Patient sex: F
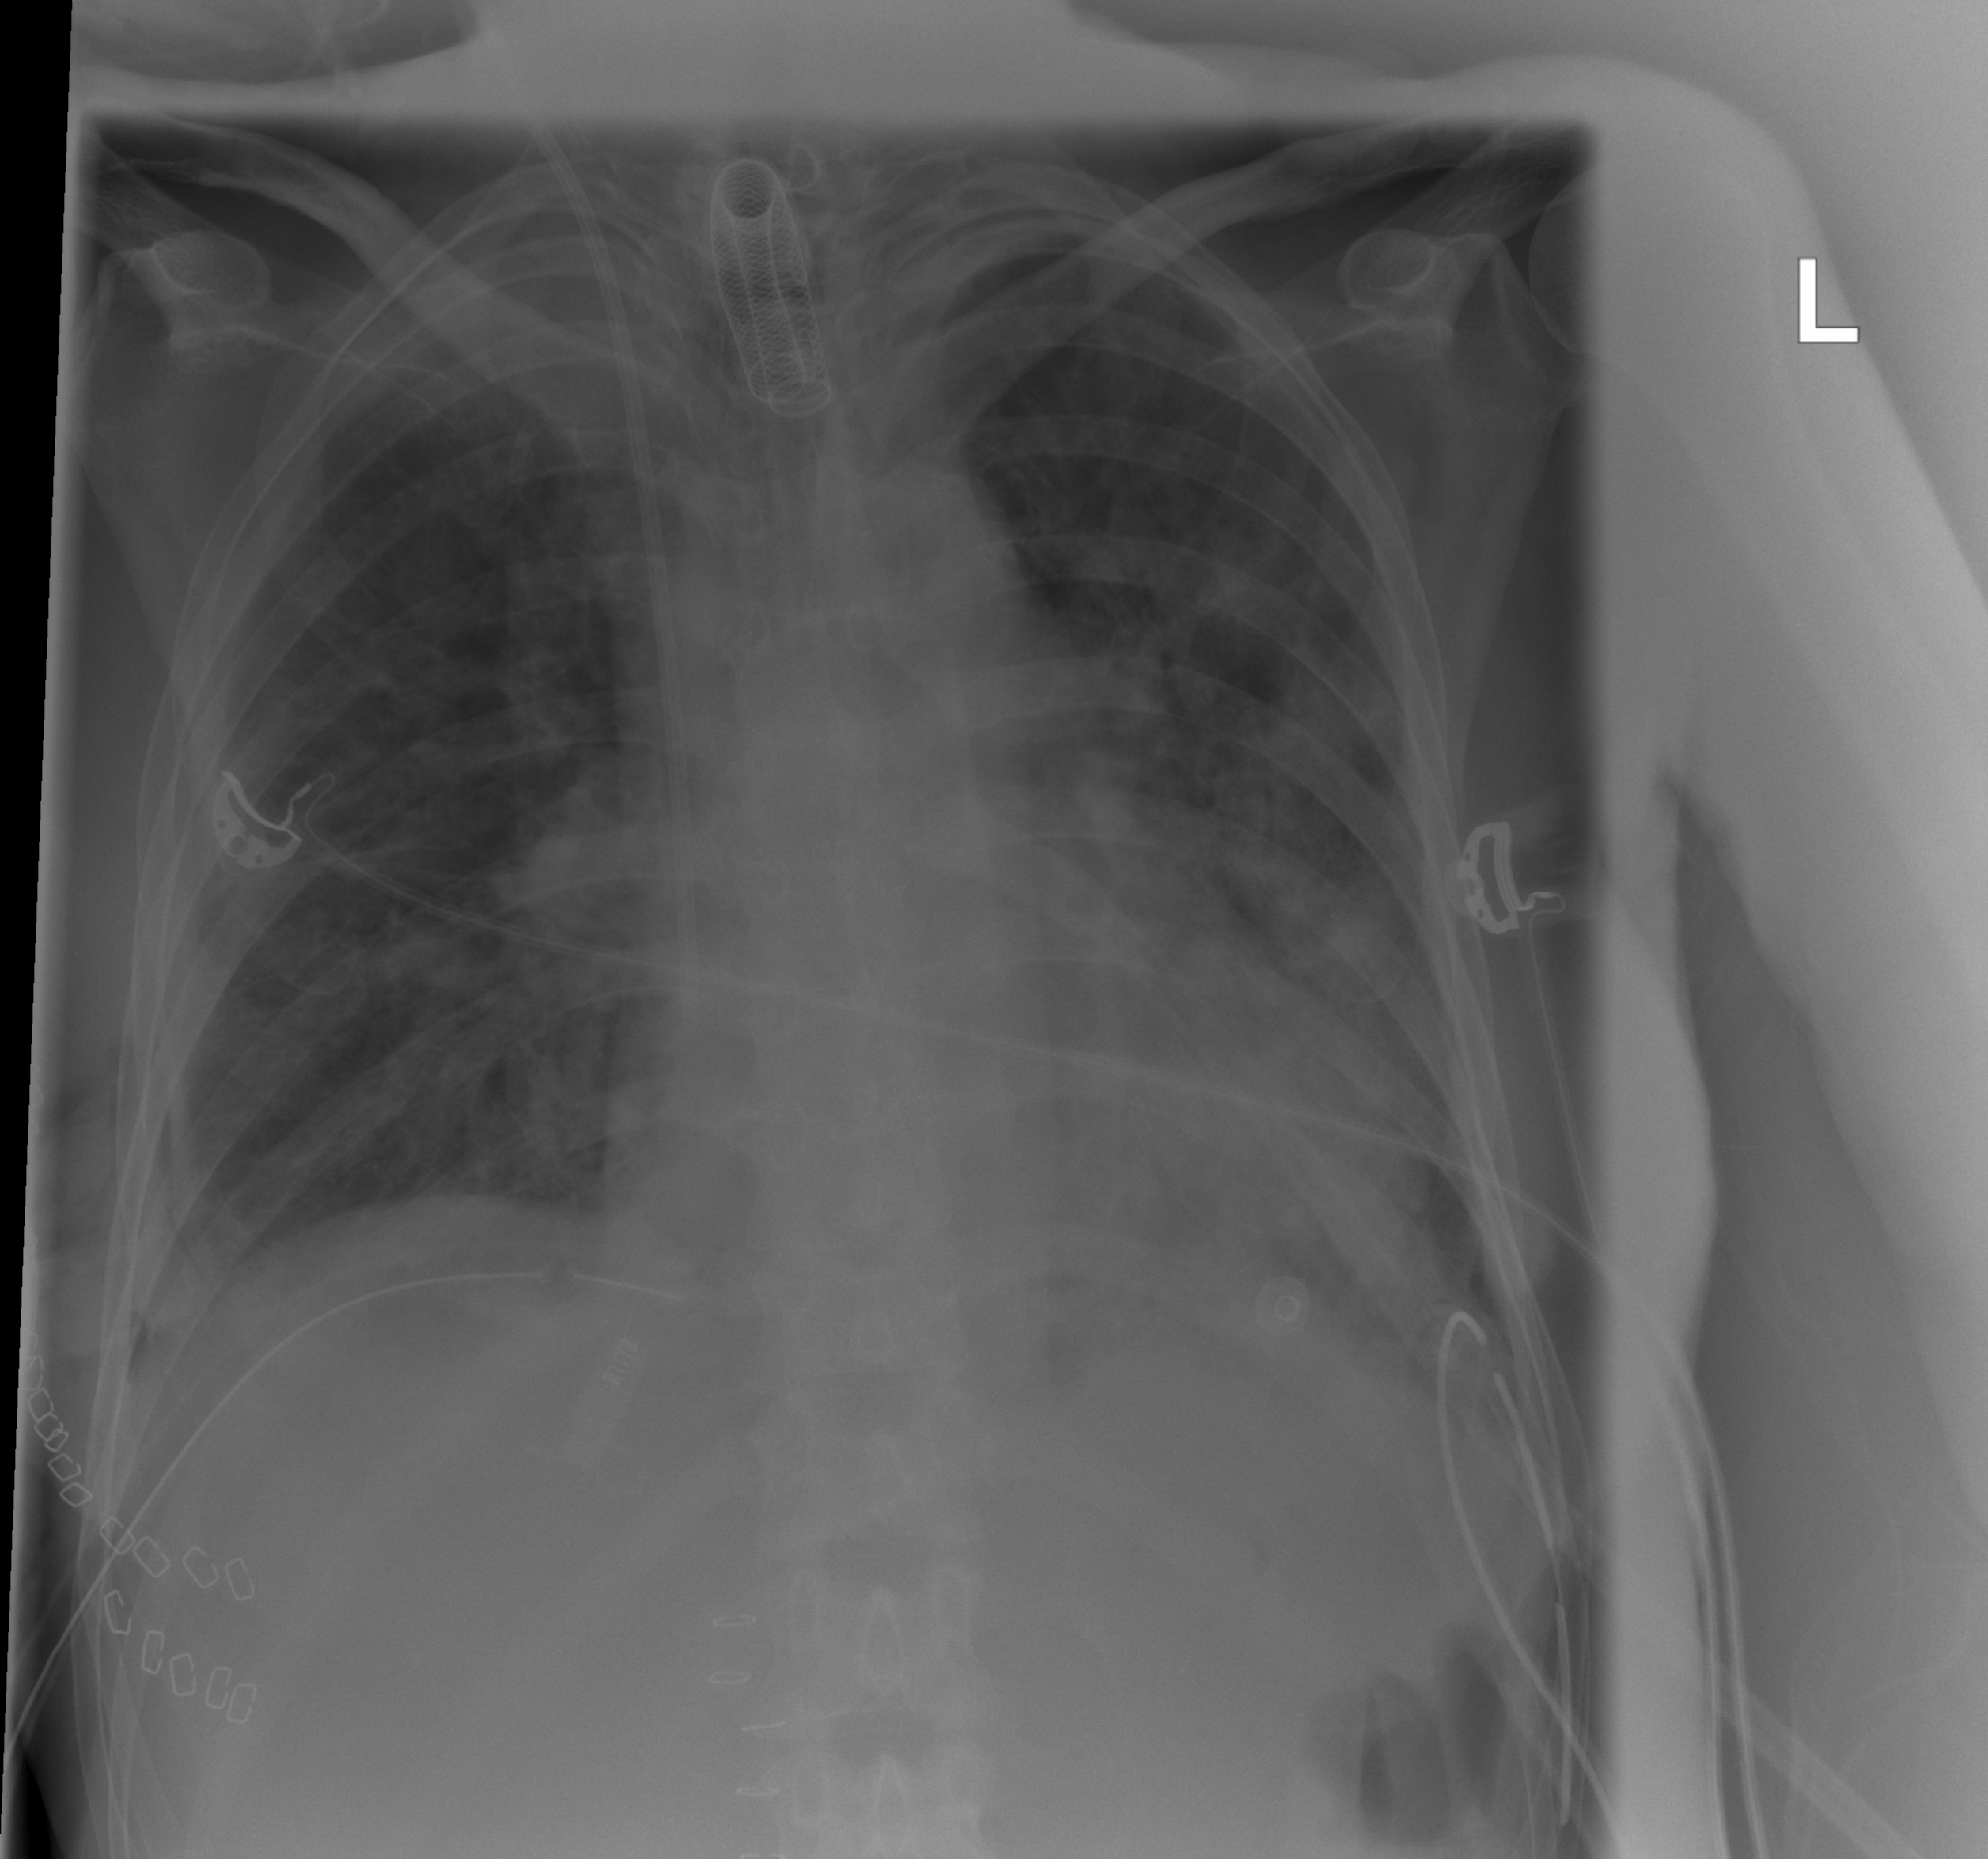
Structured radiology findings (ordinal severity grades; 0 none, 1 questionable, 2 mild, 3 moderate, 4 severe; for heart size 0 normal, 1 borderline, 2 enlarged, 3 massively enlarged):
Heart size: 1
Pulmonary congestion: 2
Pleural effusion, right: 1
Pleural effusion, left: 1
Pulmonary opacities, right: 2
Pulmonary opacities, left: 3
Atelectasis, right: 2
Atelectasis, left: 2